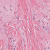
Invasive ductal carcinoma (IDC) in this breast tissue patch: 0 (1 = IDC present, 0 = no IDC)